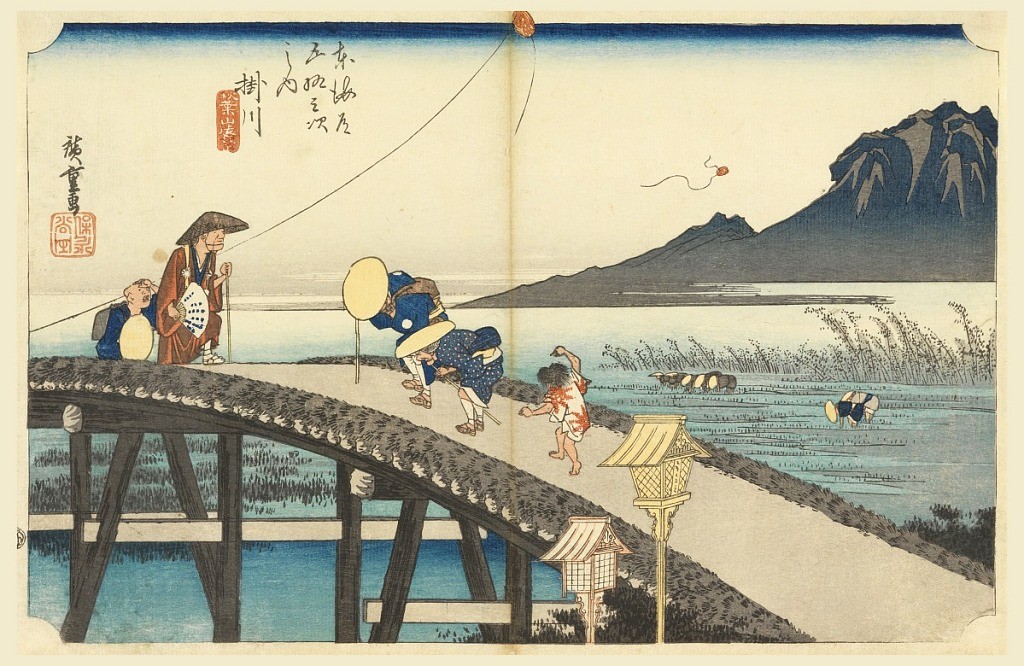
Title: Kakegawa, Mount Akiha, in The Fifty-Three Stations of the Tokaido Road (Tokaido Gojusan Tsugi-no Uchi)
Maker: Ando Hiroshige, Japanese, 1797–1858
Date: ca. 1834
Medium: Woodblock print (ukiyo-e) on mulberry paper (washi), ink with color
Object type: Print
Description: Right, Mount Akiha rises beyond rice fields and mist. Lower half, trestle bridge on which travelers are saluting priest who crosses from left. Kite is flown from left and another has broken loose.